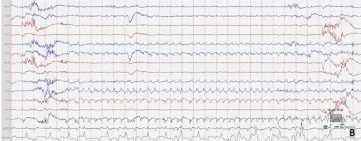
Seizures. B) 2 Hz delta seizure over the midline.
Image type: electrography (eeg)